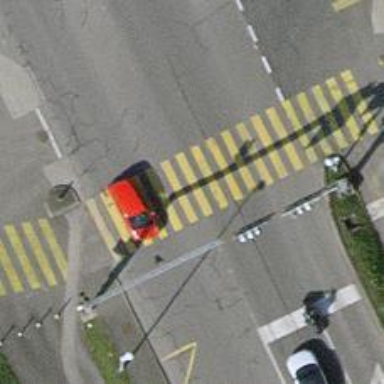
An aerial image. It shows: Zebra crossing with traffic signals.